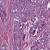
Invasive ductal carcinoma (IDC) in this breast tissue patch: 1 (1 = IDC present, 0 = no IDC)